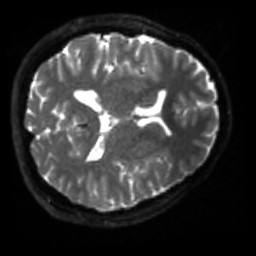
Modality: sbref
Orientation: axial
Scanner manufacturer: siemens
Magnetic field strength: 3 T
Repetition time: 4 s
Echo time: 0.0594 s